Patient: sex M, age 61
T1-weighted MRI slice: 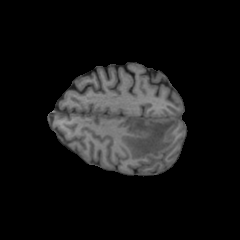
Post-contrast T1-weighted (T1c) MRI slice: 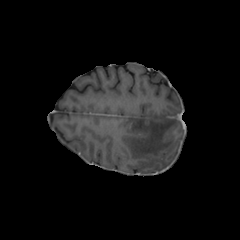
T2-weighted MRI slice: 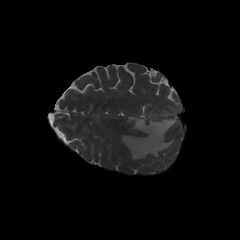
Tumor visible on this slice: yes
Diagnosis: Glioblastoma, IDH-wildtype
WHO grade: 4